Interaction volume radius: 5 \u00c5
Interaction volume height: 30 \u00c5
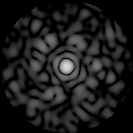
Disorder parameter: 0.8153